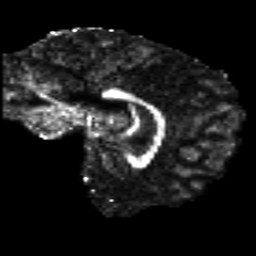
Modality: FA
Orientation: sagittal
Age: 30
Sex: male
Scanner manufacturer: siemens
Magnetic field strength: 3 T
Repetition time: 8.8 s
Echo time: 0.085 s